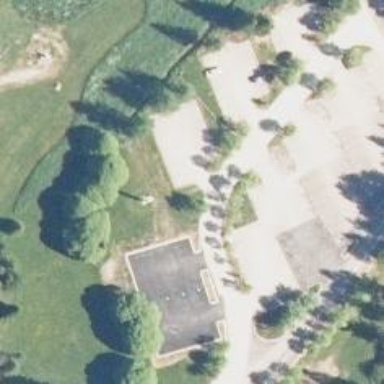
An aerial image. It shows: Memorial site with historic significance.